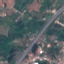
Land use / land cover class: Highway